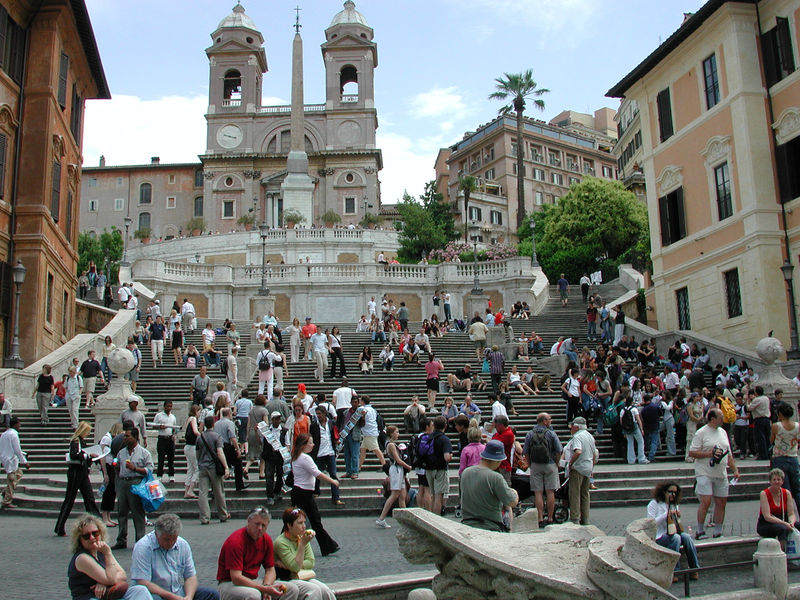
Titel: Rom, Spanische Treppe
Künstler: Francesco de Sanctis
Standort: Rom, Spanische Treppe (EU - I - Latium)
Schlagwörter: bäume, menschen, stadt, laterne, straße, gebäude, haus, leute, architektur, häuser, kirche, renaissance, brunnen, terrasse, sommer, italien, platz, rundbogen, treppe, geländer, palme, stufen, foto, fotografie, kreuz, balustrade, rom, obelisk, kapelle, heilig, turmuhr, touristen, doppelturmfassade, scala